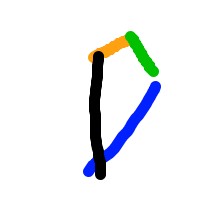
Shape: kite